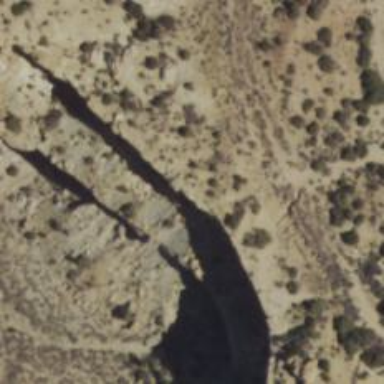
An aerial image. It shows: Natural cliff.